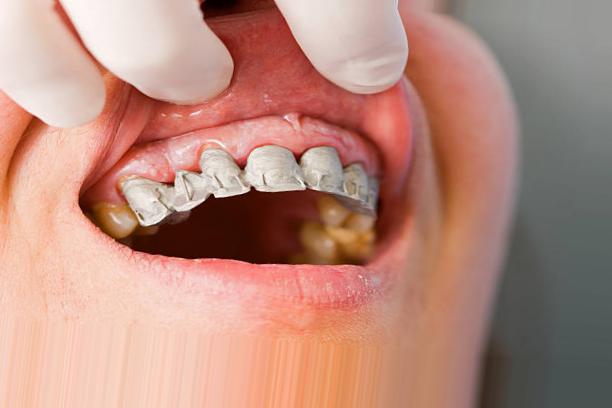
Condition: Tooth Discoloration